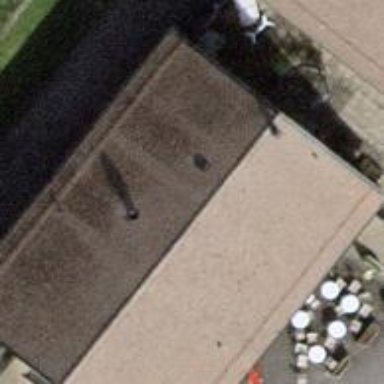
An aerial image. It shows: Restaurant.